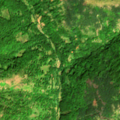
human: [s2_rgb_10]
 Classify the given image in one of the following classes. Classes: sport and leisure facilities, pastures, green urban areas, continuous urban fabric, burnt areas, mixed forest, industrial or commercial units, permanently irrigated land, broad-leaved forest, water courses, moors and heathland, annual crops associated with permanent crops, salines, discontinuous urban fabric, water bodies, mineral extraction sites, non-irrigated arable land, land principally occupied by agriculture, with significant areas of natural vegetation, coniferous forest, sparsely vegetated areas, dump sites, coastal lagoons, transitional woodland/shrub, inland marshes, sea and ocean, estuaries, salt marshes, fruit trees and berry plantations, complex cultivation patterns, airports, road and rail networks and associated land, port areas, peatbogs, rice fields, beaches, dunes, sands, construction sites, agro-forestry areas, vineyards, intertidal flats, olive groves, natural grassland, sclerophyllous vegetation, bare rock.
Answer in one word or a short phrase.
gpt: broad-leaved forest, natural grassland, transitional woodland/shrub